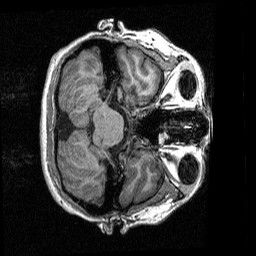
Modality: T1w
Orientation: axial
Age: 25
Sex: female
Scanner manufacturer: siemens
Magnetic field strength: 3 T
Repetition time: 2.3 s
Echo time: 0.00298 s